Field crop: tomato
Growth stage: 1
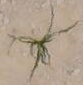
Species: cyperus